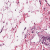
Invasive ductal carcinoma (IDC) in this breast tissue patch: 0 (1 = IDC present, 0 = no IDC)